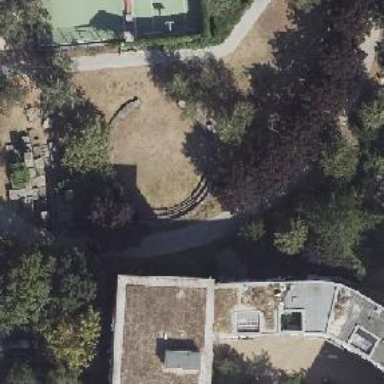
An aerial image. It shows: Playground area for leisure activities on the land.